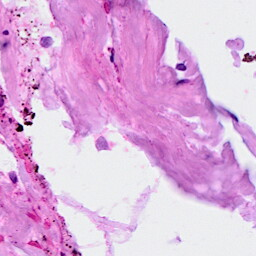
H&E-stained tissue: Breast